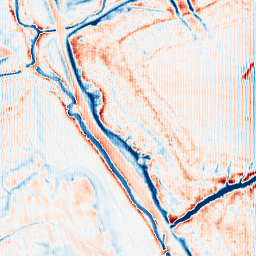
Category: edge_preserving
Decomposition family: anisotropic_diffusion
Decomposition parameters: iterations: 50
kappa: 100
gamma: 0.15
Upsampling method: fft_zeropad
Upsampling parameters: scale: 8
Upsampling scale: 8